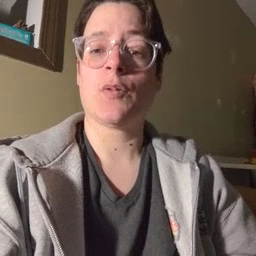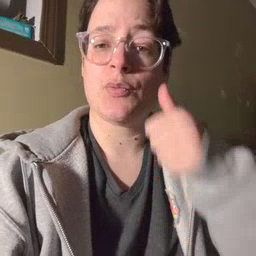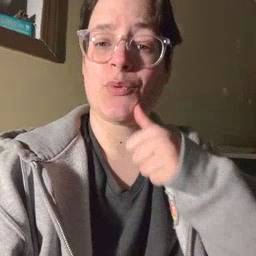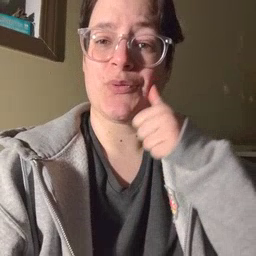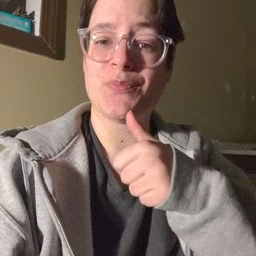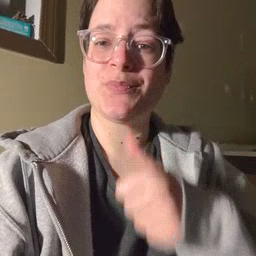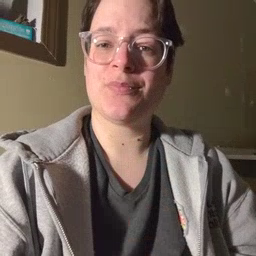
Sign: girl